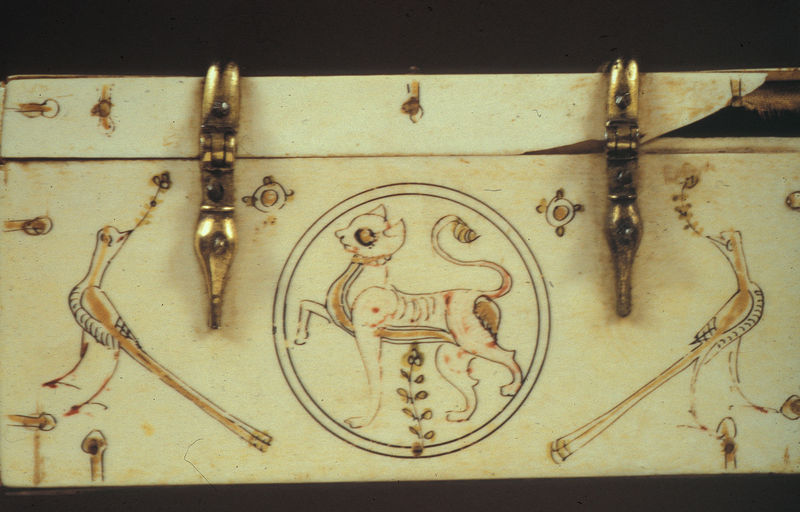
Titel: Kästchen aus Sizilien, bemalt (Detail Rückseite)
Standort: Doha (Katar)
Institution: Museum of Islamic Art
Schlagwörter: blätter, vogel, weiß, gelb, ocker, ausschnitt, blume, blumen, braun, holz, licht, ohr, orange, schwarz, skizze, zeichen, hund, rose, rot, tier, tiere, beige, muster, ornament, federn, gefieder, vögel, gold, pflanze, pflanzen, front, kreis, rund, fell, schwanz, schnabel, kisten, linien, detail, glanz, ornamente, verzierung, metall, pfoten, nägel, geschlossen, bemalt, foto, fotografie, katze, truhe, deckel, messing, orient, zweig, kreise, kiste, pfau, krallen, gravur, kasten, scharniere, kaputt, fasan, scharnier, mittelalter, schwanzfeder, löwe, beschlag, verschluß, schatulle, emblem, bemalung, doppelkreis, kästchen, gebrannt, tatzen, beschläge, schaniere, krei, geschnitzt, schlösser, elfenbein, koffer, sphinx, tiger, bruch, verziehrungen, pfauen, schließen, schwanzfedern, kkopf, musekl, elfenbei